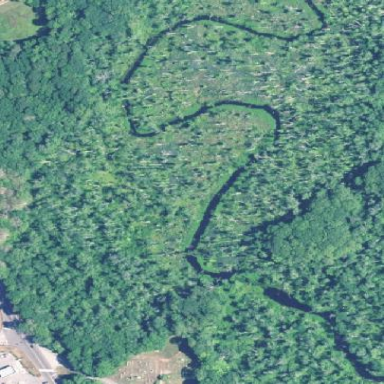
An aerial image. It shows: Beautiful woodland area.